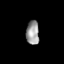
Tissue: lung
Cell type: Myeloid cells
Senescence score: 0.2306
Nuclear area (px): 306
Mean DAPI intensity: 153.605